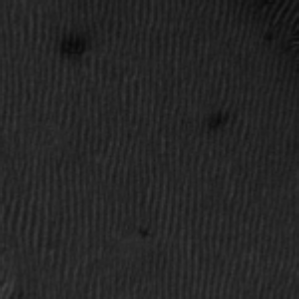
Label: frost